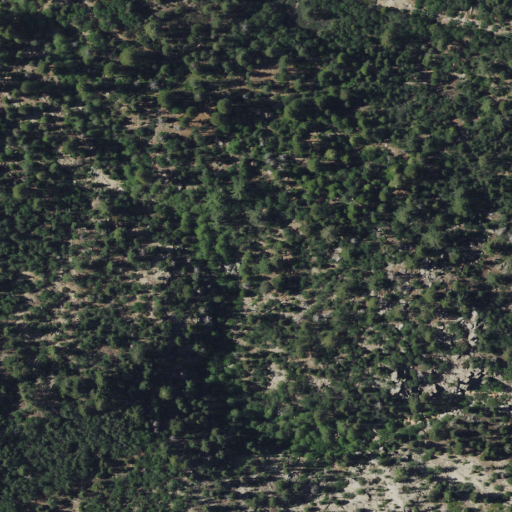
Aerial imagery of valley in California named Snow Valley containing evergreen forest, low intensity development, and shrub